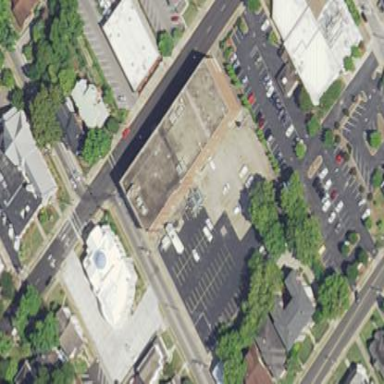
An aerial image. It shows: Building with flat roof.